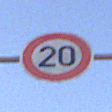
Verkehrszeichen: Geschwindigkeit20
Umgebung: Outdoor, Nature
Tageszeit: SunriseSunset
Wetter: Clear
Licht: Natural
Jahreszeit: NotSpecified
Kontrast: HighContrast